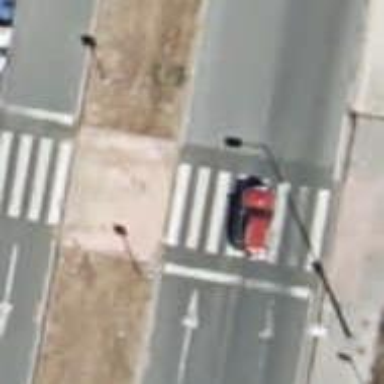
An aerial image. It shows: Uncontrolled road crossing.